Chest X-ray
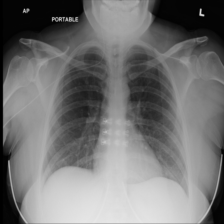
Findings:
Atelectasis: negative
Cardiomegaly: negative
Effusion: negative
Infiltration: negative
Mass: negative
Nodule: negative
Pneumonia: negative
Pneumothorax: negative
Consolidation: negative
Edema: negative
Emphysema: negative
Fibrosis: negative
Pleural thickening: negative
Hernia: negative